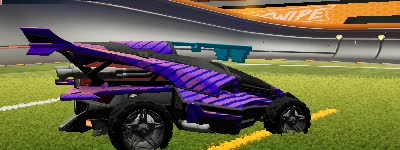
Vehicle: aftershock